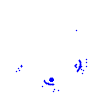
Particle: pion